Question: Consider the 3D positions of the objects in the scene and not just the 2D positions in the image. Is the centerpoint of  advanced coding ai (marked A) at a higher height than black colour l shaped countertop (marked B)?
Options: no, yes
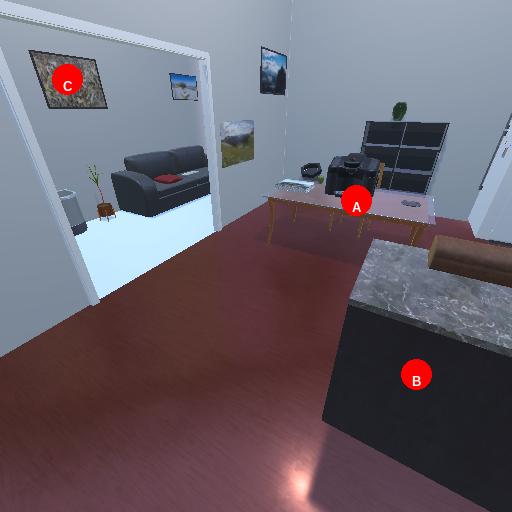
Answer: no